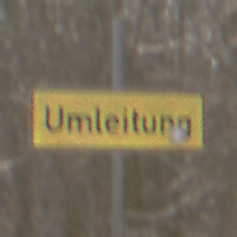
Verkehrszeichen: Umleitungsankuendigung
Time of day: MorningAfternoon
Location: Outdoor (Nature)
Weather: Clear
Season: Winter
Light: Natural